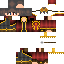
A male human skin with medium skin, wearing brown long hair dressed in a red hoodie and red pants, featuring a closed mouth.